Question:
I want to rotate the semi-circular as the upper picture(maybe the view's backgroud).
It should be rotated by the gesture . It maybe like the rotatable circular, but only display the half of the one. I had implemented the rotatable circular using the matrix , but I have no idea about the semi-circular.
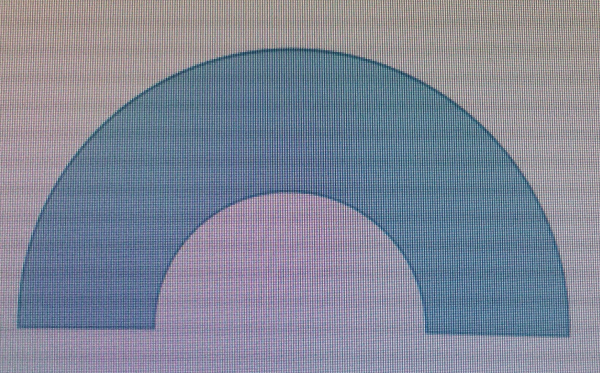
Answer: I had solved the problem, like these:
'''
Rect rect = new Rect(0, 0, w, h/2);
canvas.clipRect(rect);
canvas.save();
'''